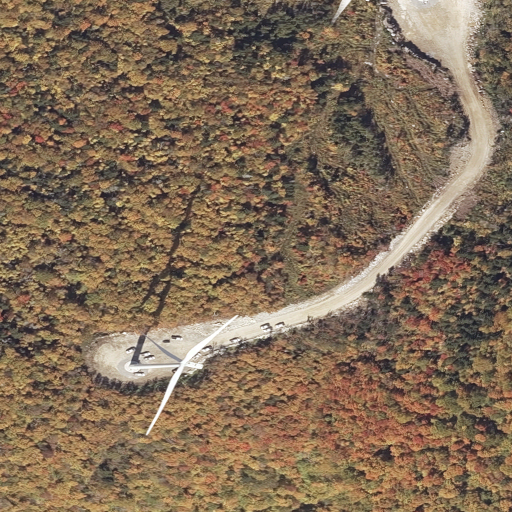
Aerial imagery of mountain in Maine named North Twin Mountain containing deciduous forest, evergreen forest, mixed forest, shrub, and open development